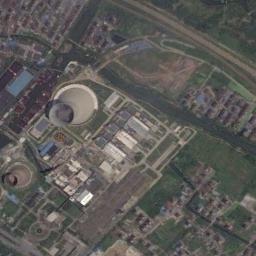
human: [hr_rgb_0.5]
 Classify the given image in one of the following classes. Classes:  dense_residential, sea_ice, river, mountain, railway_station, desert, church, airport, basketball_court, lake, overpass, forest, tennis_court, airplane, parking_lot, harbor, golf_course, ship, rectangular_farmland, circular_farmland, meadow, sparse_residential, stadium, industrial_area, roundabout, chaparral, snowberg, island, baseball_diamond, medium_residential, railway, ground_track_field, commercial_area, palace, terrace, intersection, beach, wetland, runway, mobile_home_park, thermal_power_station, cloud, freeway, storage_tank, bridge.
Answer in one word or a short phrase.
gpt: thermal_power_station